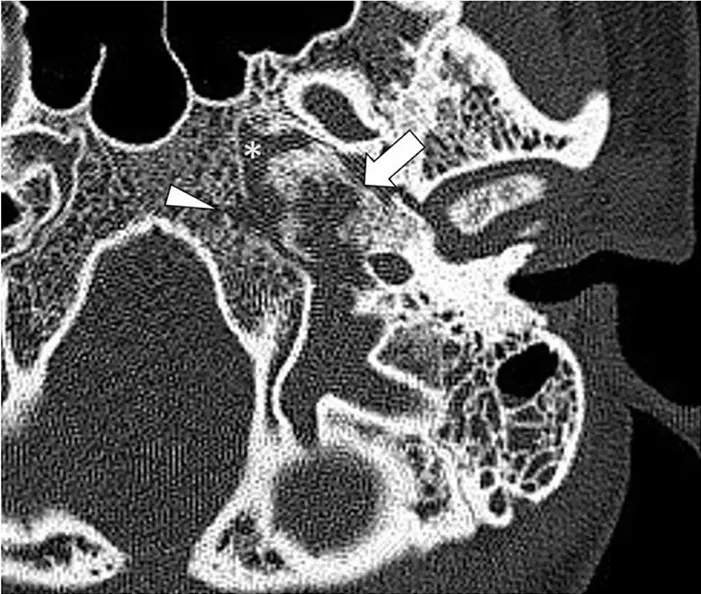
Axial high-resolution computed tomography (HRCT) of the skull base shows a destructive process in the petrous apex (arrow) with regional sclerosis involving the petroclival fissure (asterisk) and clivus (arrowhead).
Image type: radiology (ct)